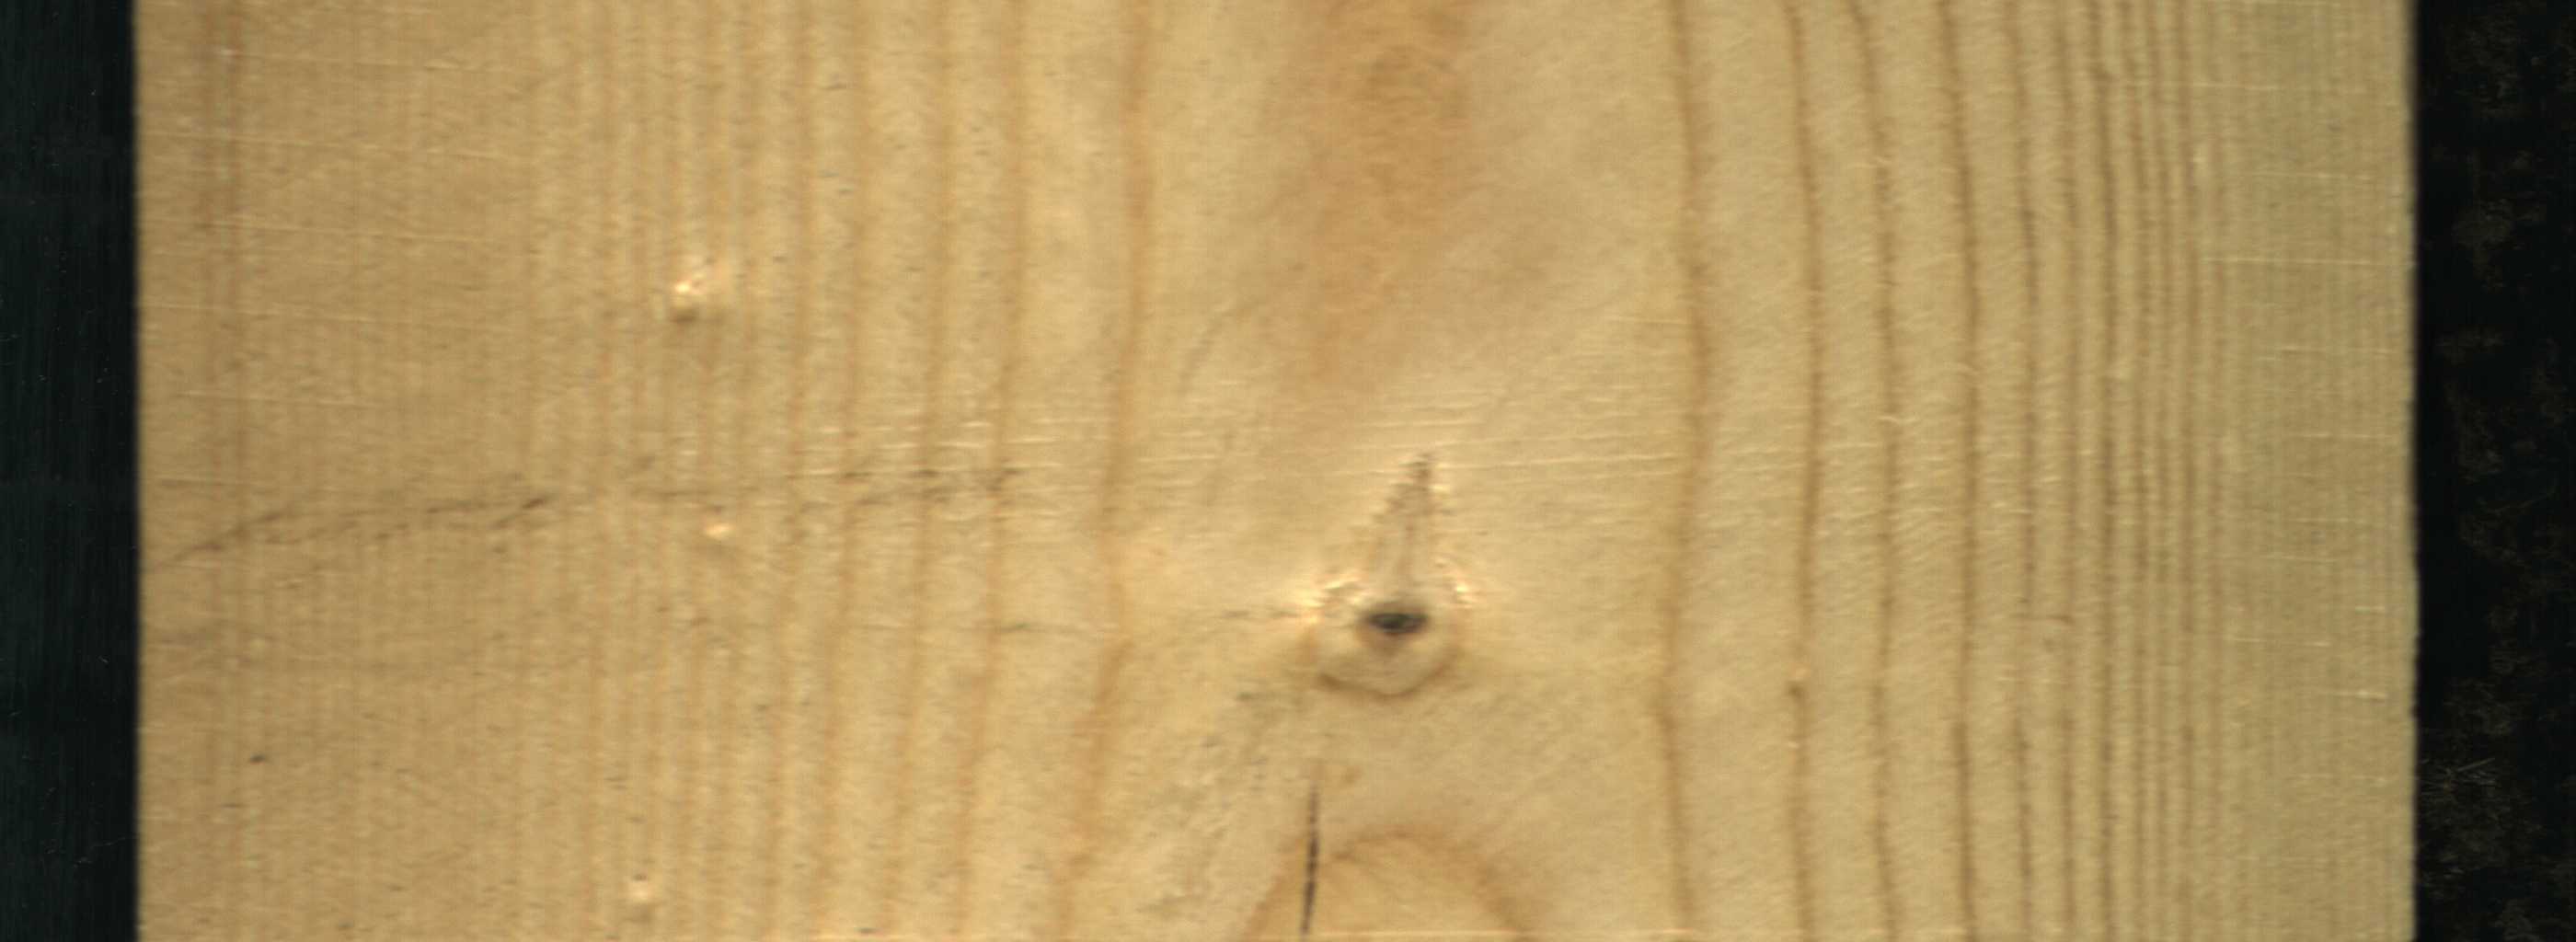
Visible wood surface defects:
Crack
Dead_Knot